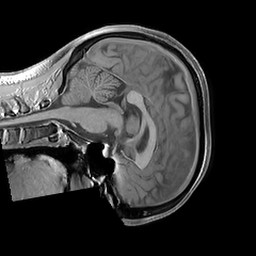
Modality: T1w
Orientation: sagittal
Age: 23
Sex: female
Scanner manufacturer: philips
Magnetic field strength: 3 T
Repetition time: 0.0076 s
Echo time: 0.002401 s